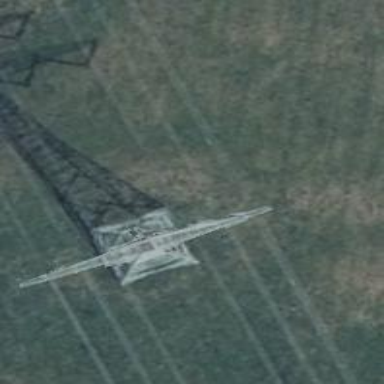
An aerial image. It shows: Power tower.